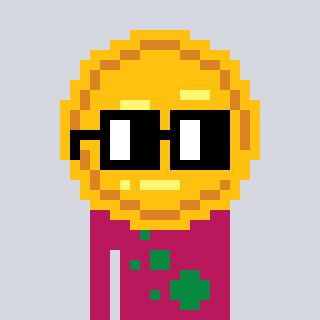
a pixel art character with square black glasses, a medal-shaped head and a darkpink-colored body on a cool background